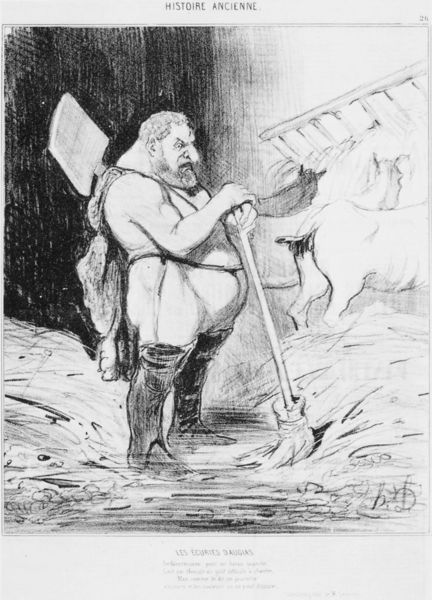
Titel: Die Augiasställe
Künstler: Honoré Daumier
Schlagwörter: dunkel, kopf, mann, nackt, weiß, nase, stroh, zeichnung, tier, bart, gesicht, historie, stehen, vollbart, vieh, pferd, pferde, schweif, heu, grafik, leiter, essen, karikatur, dick, besen, bauch, gemalt, schraffur, scharz, stiefel, mythologie, daumier, griechisch, stall, zwerg, rucksack, stier, schaufel, schatz, zeichung, mist, pferdestall, troll, honoré daumier, histoire ancienne, kuch, grosse nase, heue, ausmisten, baucgh, schaerzweiß, augius, augiasstall, augias